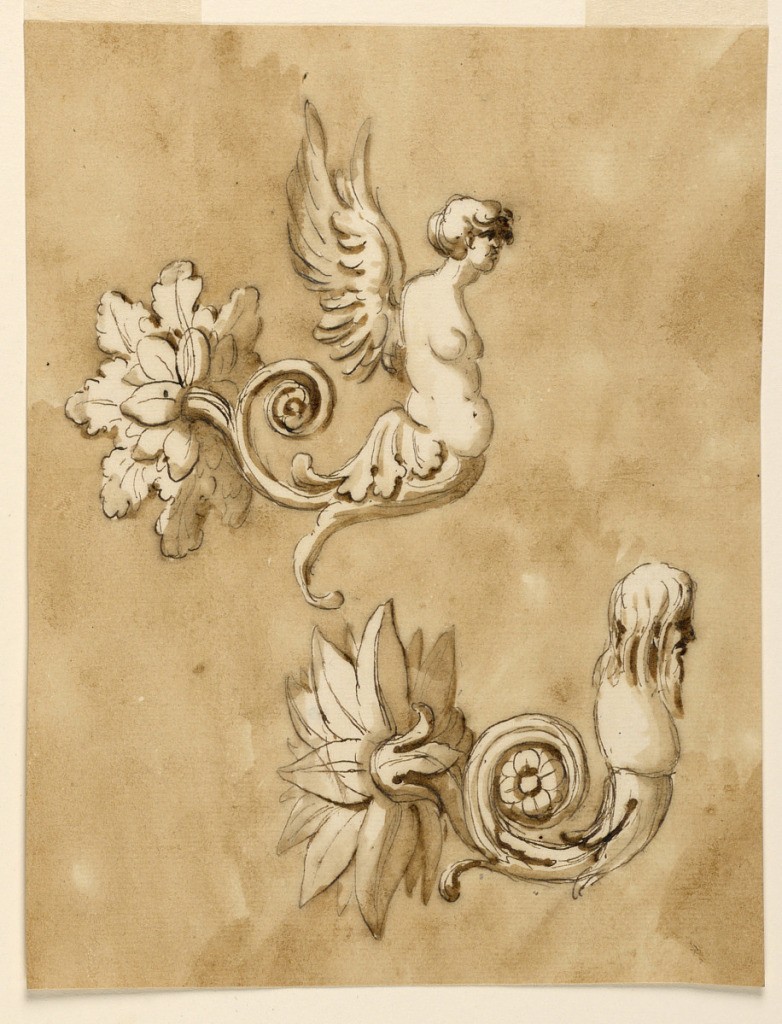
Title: Two doorknobs
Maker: Giuseppe Barberi, Italian, 1746–1809
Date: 1746–1809
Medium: Pen and brown ink, brush and brown wash on off-white laid paper
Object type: Drawing
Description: Two doorknobs.